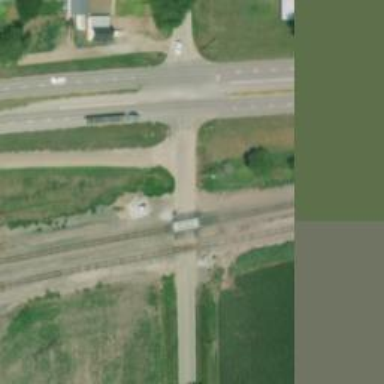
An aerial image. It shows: Level crossing along the railway.